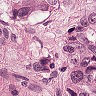
Metastatic tissue present: yes